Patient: sex F, age 69
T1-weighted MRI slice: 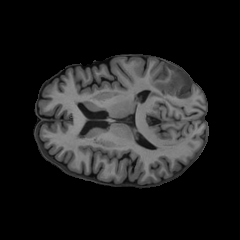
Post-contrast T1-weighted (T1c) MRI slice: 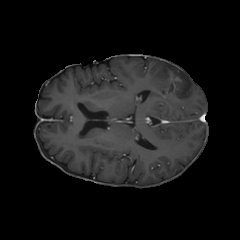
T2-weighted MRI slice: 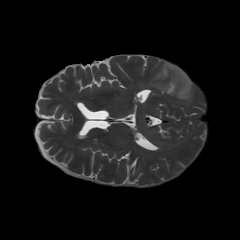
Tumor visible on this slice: yes
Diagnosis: Glioblastoma, IDH-wildtype
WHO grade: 4